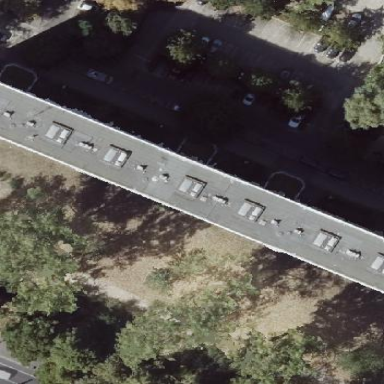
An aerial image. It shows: Grey flat roof made of tar paper on apartment building.